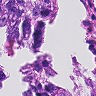
Metastatic tissue present: yes